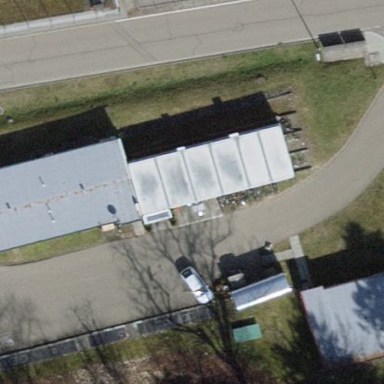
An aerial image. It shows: Shelter building serving as social facility.